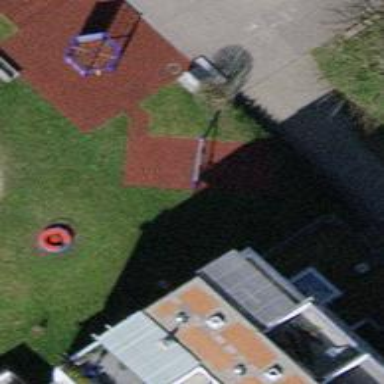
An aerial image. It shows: Playground featuring swings.